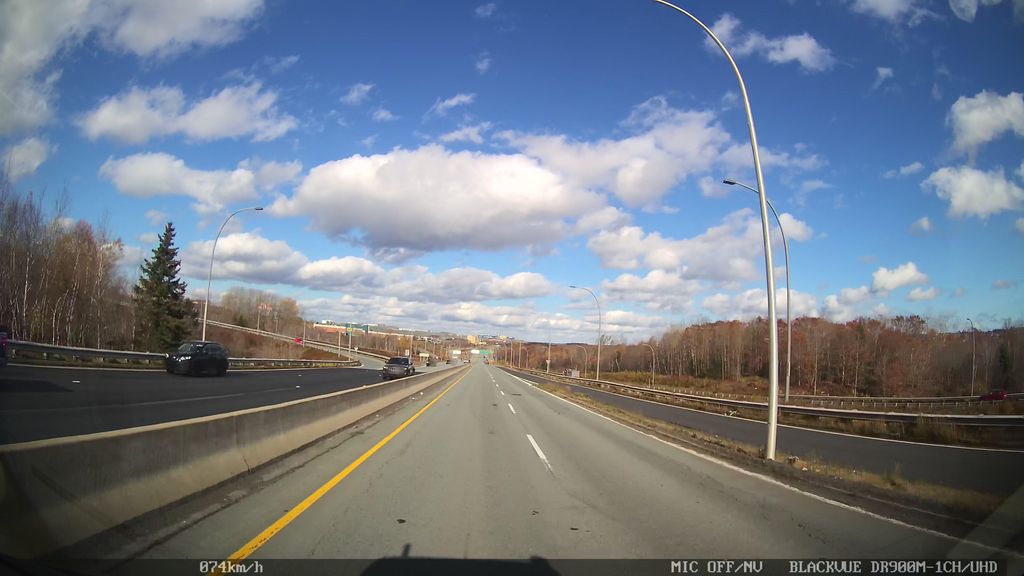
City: halifax